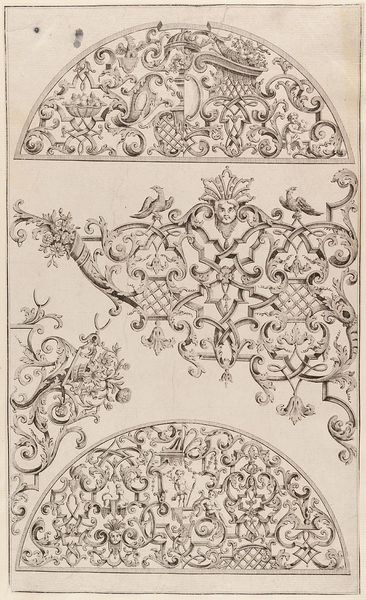
Titel: Zwei Oberlichtgitter und Wandarme aus Laub- und Bandelwerk, Blatt aus der Folge 'Neü inventiertes Schlosser Reiß=Buch gezeichnet von Frank Leopold Schmittner Schlosser gesell'
Künstler: Franz Leopold Schmittner
Standort: Hamburg
Institution: Museum für Kunst und Gewerbe Hamburg
Schlagwörter: kopf, zeichen, tiere, ornament, barock, vögel, grafik, graphik, tafel, floral, fotografie, photographie, maske, druckgraphik, druckgrafik, radierung, halbkreis, kunstgewerbe, kerzenhalter, laubwerk, blattwerk, putten, kunsthandwerk, kandelaber, amoretten, verziehrung, runen, bandelwerk, tierornament, reproduktionen, barockzeit, barockzeitalter, industriedesign, ornamennt, druckerzeugnisse, tierornamente, ornamentstich, vorlageblätter, schlosserarbeit